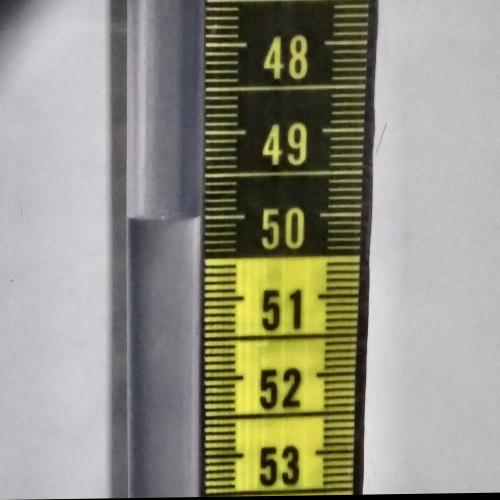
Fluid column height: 50.0 cm